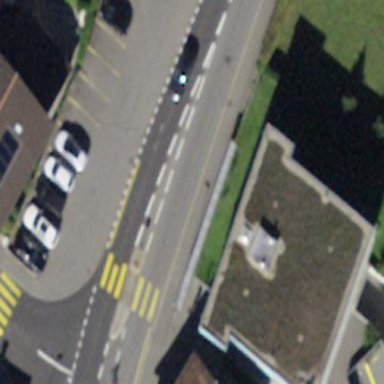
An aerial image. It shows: Parking area with surface.